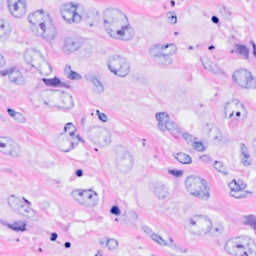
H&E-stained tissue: Breast